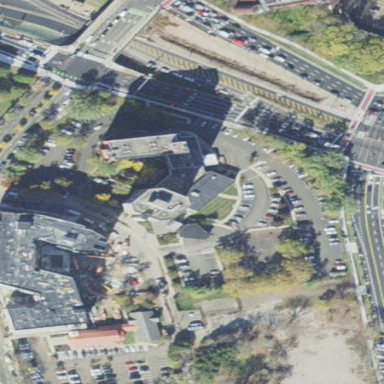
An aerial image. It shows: Building.